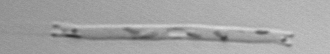
Label: Eucampia_morphytype1